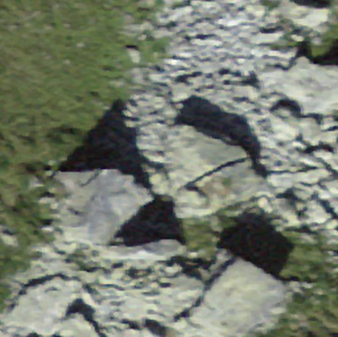
Label: bouldering_area